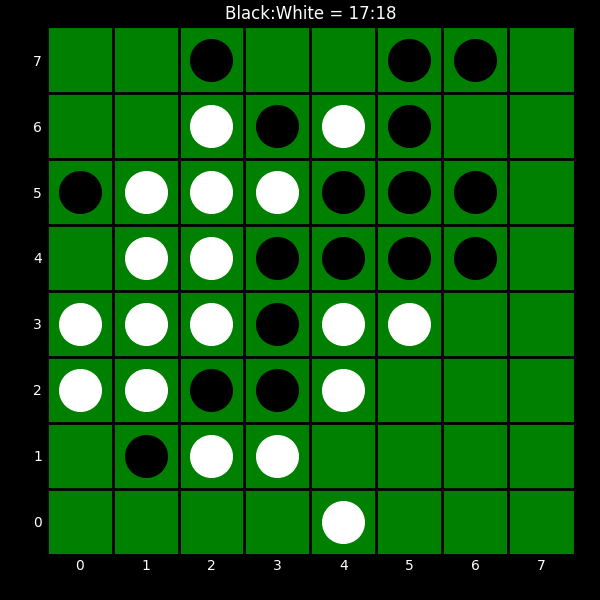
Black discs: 17
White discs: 18